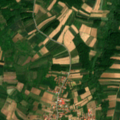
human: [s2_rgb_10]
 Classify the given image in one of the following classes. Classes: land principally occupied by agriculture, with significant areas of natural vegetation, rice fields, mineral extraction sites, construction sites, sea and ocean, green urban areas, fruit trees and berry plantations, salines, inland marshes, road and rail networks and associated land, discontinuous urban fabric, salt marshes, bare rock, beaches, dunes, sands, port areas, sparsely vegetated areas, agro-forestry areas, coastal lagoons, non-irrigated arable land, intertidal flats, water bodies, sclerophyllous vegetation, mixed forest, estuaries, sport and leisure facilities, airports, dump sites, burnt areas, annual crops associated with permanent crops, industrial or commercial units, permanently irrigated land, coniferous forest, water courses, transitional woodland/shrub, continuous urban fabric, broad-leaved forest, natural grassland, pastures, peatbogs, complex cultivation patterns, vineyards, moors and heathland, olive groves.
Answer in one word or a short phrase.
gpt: discontinuous urban fabric, non-irrigated arable land, complex cultivation patterns, land principally occupied by agriculture, with significant areas of natural vegetation, broad-leaved forest